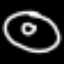
Label: donut